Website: lowes
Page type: delivery-shipping
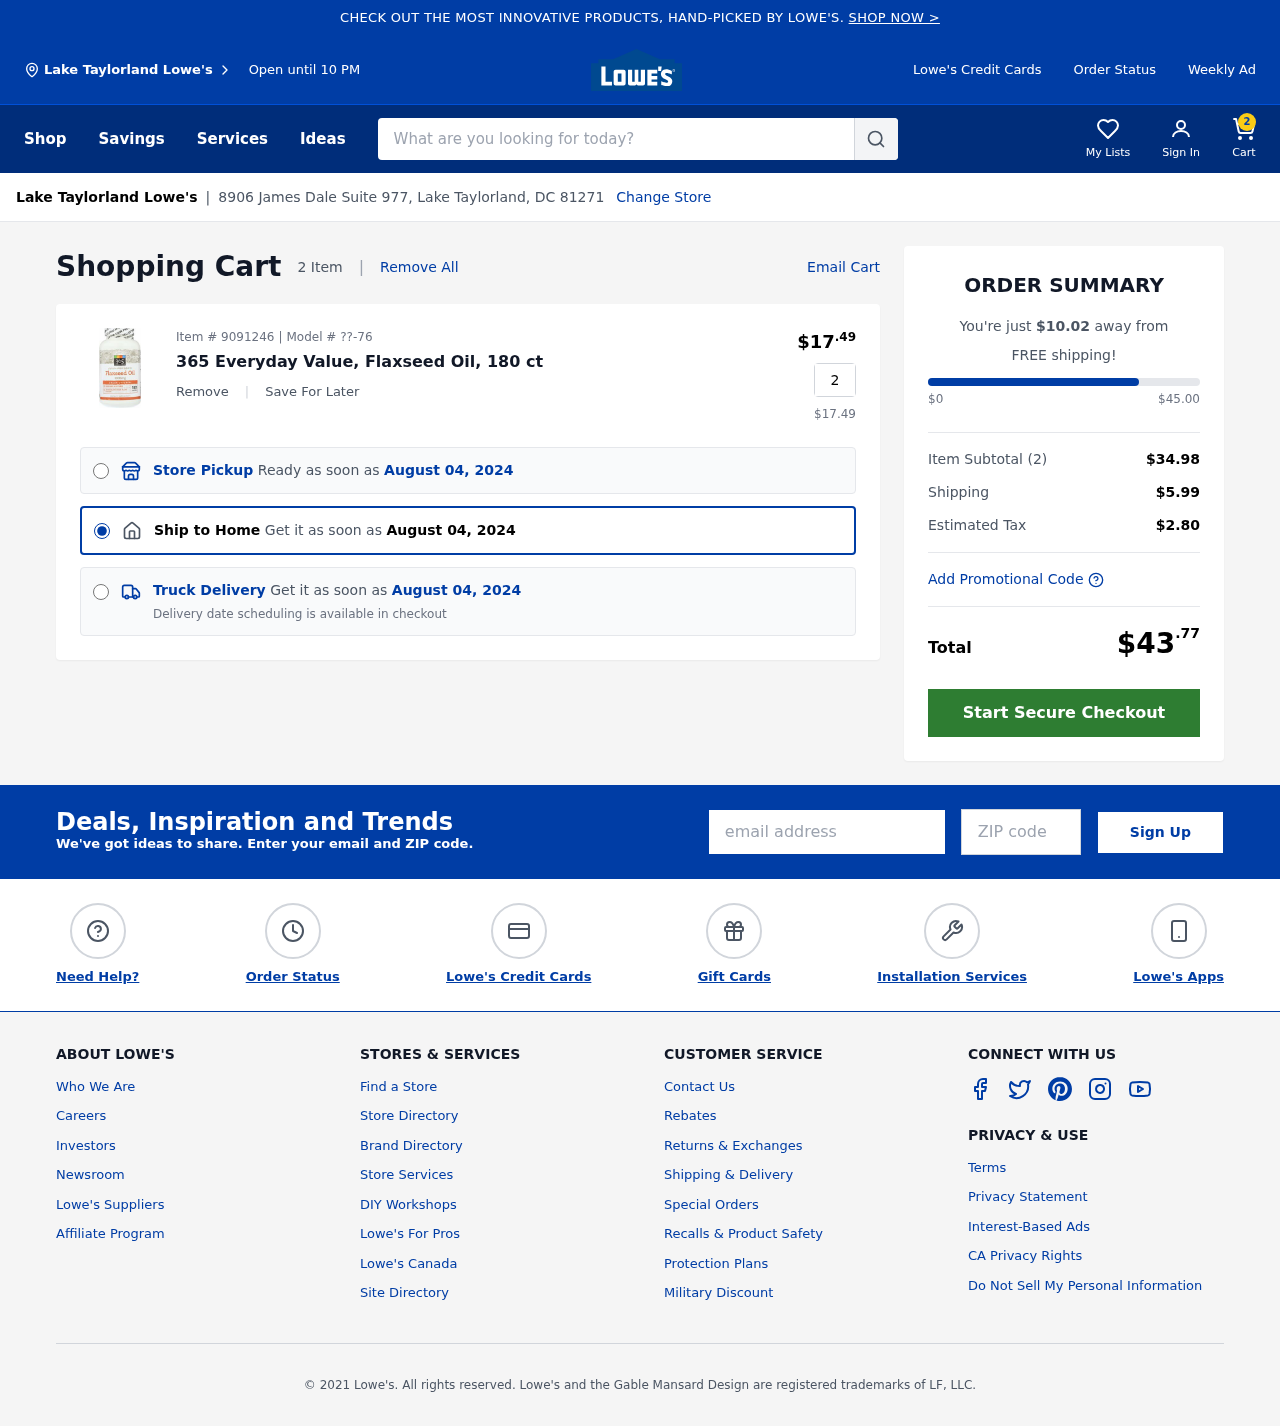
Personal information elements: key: PII_CITY
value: Lake Taylorland
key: PII_EMAIL
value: regina_alexander@gmail.com
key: PII_POSTCODE
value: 81271
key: PII_STREET
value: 8906 James Dale Suite 977
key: PII_CITY2
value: Lake Taylorland
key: PII_CITY_STATE_ZIP
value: Lake Taylorland, DC 81271
Product elements: key: PRODUCT1_NAME
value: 365 Everyday Value, Flaxseed Oil, 180 ct
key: PRODUCT1_PRICE
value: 17.49
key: PRODUCT1_QUANTITY
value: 2
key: PRODUCT1_MODEL
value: ??-76
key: PRODUCT1_PRICE2
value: $17.49
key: PRODUCT1_ITEM_NUMBER
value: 9091246
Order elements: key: ORDER_NUM_ITEMS
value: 2
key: ORDER_DELIVERY_DATE
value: August 04, 2024
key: ORDER_DELIVERY_DATE2
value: August 04, 2024
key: ORDER_DELIVERY_DATE3
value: August 04, 2024
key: AMOUNT_TO_FREE_SHIPPING
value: $10.02
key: ORDER_SUBTOTAL
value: $34.98
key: ORDER_SHIPPING_COST
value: $5.99
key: ORDER_TAX
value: $2.80
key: ORDER_TOTAL
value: $43.77
Search elements: key: HEADER_SEARCH
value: What are you looking for today?